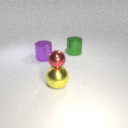
large yellow metal sphere below small red metal sphere